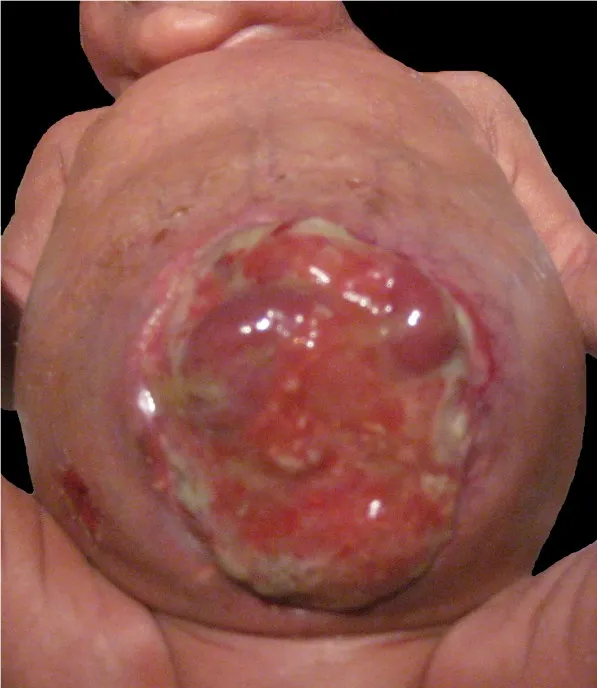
Abdomen of twin II after repeated unsuccessful surgery.
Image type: medical_photograph (skin_photograph)